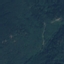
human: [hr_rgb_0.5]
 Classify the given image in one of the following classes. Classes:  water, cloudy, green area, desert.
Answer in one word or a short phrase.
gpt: green area